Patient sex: M
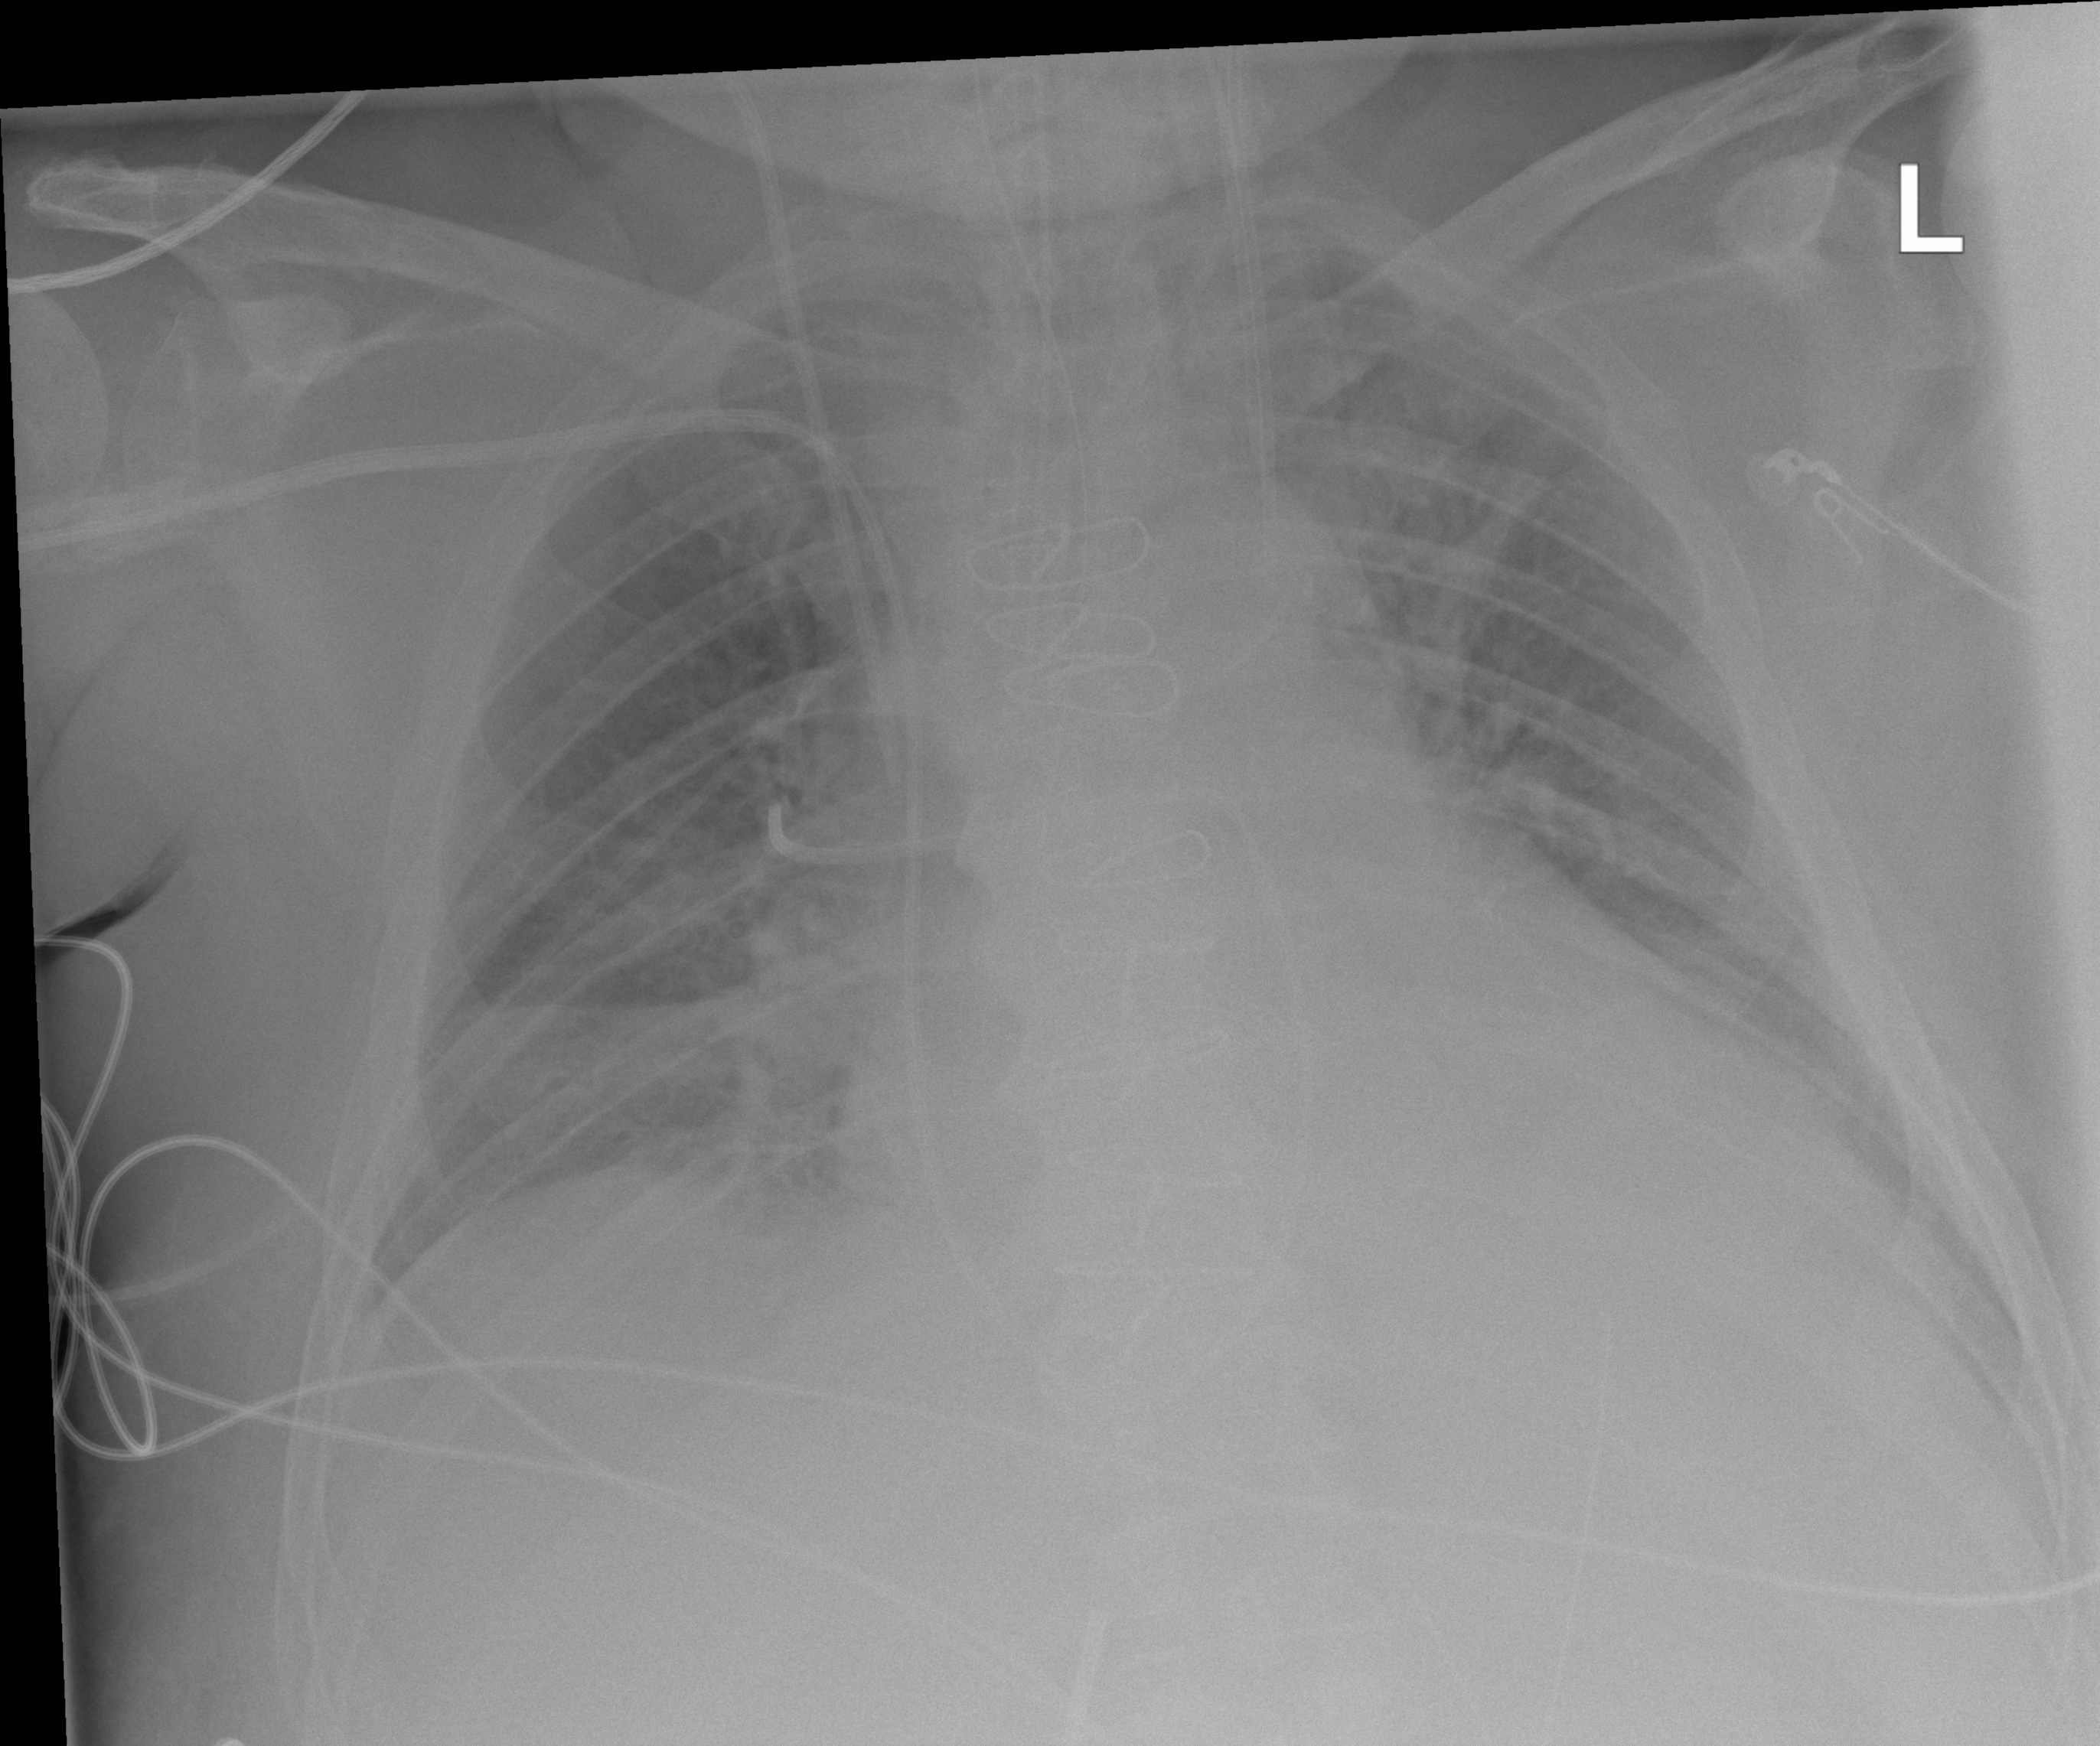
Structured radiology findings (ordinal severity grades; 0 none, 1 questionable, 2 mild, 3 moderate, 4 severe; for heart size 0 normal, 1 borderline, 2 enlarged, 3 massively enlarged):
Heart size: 2
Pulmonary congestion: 0
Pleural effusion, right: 0
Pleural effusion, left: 0
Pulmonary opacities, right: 0
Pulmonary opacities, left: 0
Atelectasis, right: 2
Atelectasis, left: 0